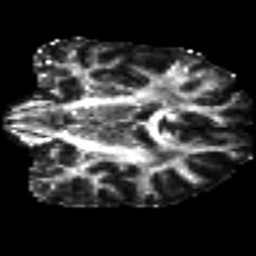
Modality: FA
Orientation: coronal
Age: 50
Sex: male
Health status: ill
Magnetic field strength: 3 T
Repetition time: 9 s
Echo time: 0.093 s